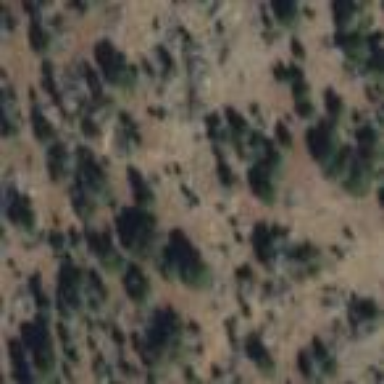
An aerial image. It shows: Evergreen woodland with needle-leaved trees.